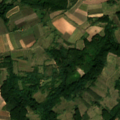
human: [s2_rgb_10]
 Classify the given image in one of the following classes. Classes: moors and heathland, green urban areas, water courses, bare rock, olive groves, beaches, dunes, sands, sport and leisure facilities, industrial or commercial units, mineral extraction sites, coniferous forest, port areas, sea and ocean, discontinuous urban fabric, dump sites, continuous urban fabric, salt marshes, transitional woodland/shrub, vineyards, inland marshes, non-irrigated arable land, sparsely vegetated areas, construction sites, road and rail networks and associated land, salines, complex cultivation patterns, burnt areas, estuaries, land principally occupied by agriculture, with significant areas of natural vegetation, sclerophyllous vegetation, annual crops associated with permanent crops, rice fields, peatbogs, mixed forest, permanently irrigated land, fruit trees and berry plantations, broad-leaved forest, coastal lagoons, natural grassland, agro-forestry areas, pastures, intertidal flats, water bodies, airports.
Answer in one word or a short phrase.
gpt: non-irrigated arable land, complex cultivation patterns, land principally occupied by agriculture, with significant areas of natural vegetation, broad-leaved forest